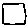
Label: square